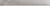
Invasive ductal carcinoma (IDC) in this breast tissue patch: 0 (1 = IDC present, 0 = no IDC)